Question: I have a 'JTree' inside a 'JScrollPane', and when I use the scrollbar the tree gets all blurred up, as you can see in the image below.
It gets back to normal if I do something to make it repaint, like minimize and restore the window, or click in the tree to make a node expand or collapse (however the blurring doesn't go away if I drag the window off the screen and back, or drag another window in front of it).
The JTree has a custom 'TreeModel' and cell renderer. The recent change was for the 'TreeModel'; the cell renderer has been there for a long time and was working fine. The cell renderer is a subclass of 'DefaultTreeCellRenderer', with only the 'getTreeCellRendererComponent' method overridden (to display custom icons).
I used to populate 'DefaultMutableTreeNode's from a data structure which contained the data to be displayed, but that was giving performance problems when the number of nodes was large (like over 10,000). Since the data I had was already in a tree structure, I realized it would be fairly simple to create a custom TreeModel around it without using any 'DefaultMutableTreeNode's. That made the JTree populate more quickly, but now I'm left with this blurred scrolling problem.

The code below isn't from the application, but it compiles as is and will demonstrate the problem. Removing the 'tree.setBackground' line stops the blurry behavior.
'''
package stackoverflow;
import javax.swing.event.TreeModelListener;
import javax.swing.tree.TreeModel;
import javax.swing.tree.TreePath;
import javax.swing.*;
import java.awt.Color;
public class NumberTreeModel implements TreeModel {
public static final int ROOT_NUMBER = 100;
public Object getChild(Object parent, int index) {
return index;
}
public int getChildCount(Object node) {
return isLeaf(node) ? 0 : ROOT_NUMBER;
}
@Override
public int getIndexOfChild(Object parent, Object child) {
int parentValue = ((Integer) parent).intValue();
int childValue = ((Integer) child).intValue();
return parentValue == ROOT_NUMBER ? childValue : -1 ;
}
public Object getRoot() {
return ROOT_NUMBER;
}
public boolean isLeaf(Object node) {
return ((Integer) node).intValue() < ROOT_NUMBER;
}
public void addTreeModelListener(TreeModelListener listener) { }
public void removeTreeModelListener(TreeModelListener listener) { }
public void valueForPathChanged(TreePath path, Object obj) { }
public static void display() {
JFrame frame = new JFrame("Number JTree");
frame.setDefaultCloseOperation(JFrame.EXIT_ON_CLOSE);
NumberTree tree = new NumberTree();
tree.setModel(new NumberTreeModel());
tree.setBackground(new Color(0,0,0,0));
JScrollPane scroll = new JScrollPane(tree);
frame.add(scroll);
scroll.getViewport().setScrollMode(JViewport.BLIT_SCROLL_MODE);
tree.expandRow(0);
frame.pack();
frame.setSize(300, 400);
frame.setLocationRelativeTo(null);
frame.setVisible(true);
}
public static class NumberTree extends JTree {
static final long serialVersionUID = 1;
@Override
public String convertValueToText(Object value, boolean selected, boolean expanded, boolean leaf,
int row, boolean hasFocus) {
if (value instanceof Integer) {
int n = ((Integer) value).intValue();
return n + "=========".substring(0, n % 10);
} else {
System.out.println("value class=" + value.getClass());
return value.toString();
}
}
}
public static void main(String[] args) {
SwingUtilities.invokeLater(new Runnable() {
public void run() {
display();
}
});
}
}
'''
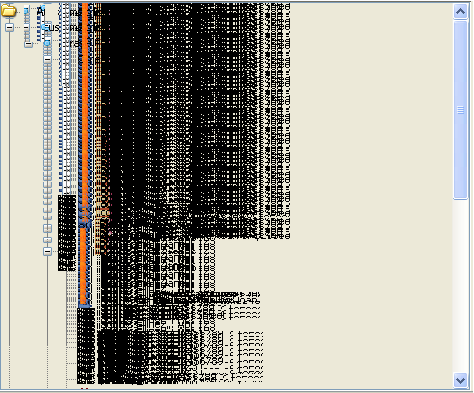
Answer: Solution:
- Don't use 'setColor' to change the background of the 'JTree' with a non-opaque color.- For visual transparency of the nodes, implement a custom 'TreeCellRenderer' to return null for 'getBackgroundNonSelectionColor' and 'getBackground', as described in <URL>- 'JScrollPane''JViewport.SIMPLE_SCROLL_MODE'